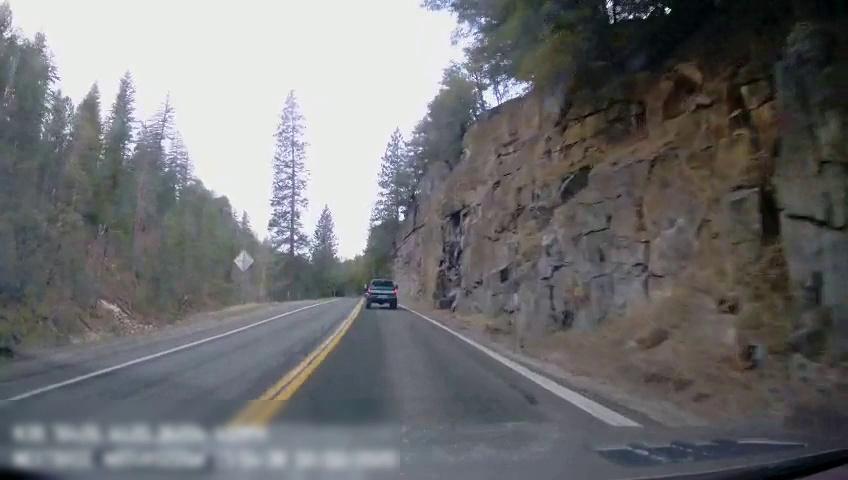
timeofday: Day
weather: Sunny
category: Drivable Space
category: Vehicles | Truck
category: Lanes | Current Lane
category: Lanes | Current Lane
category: Lanes | Alternate Lane